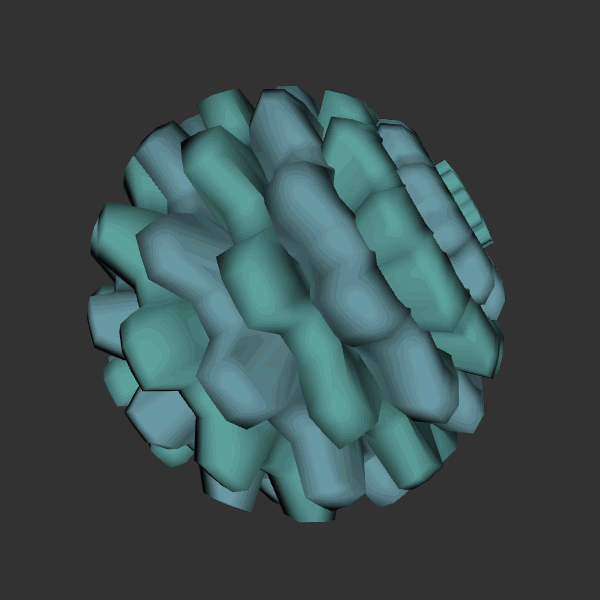
Background: dark